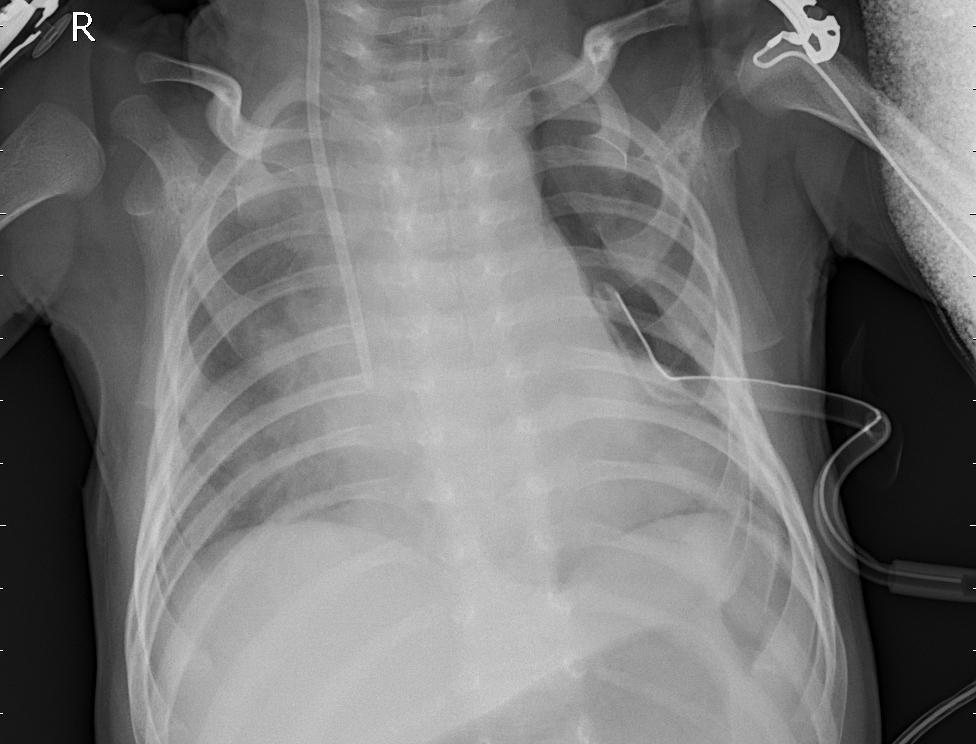
Diagnosis: PNEUMONIA